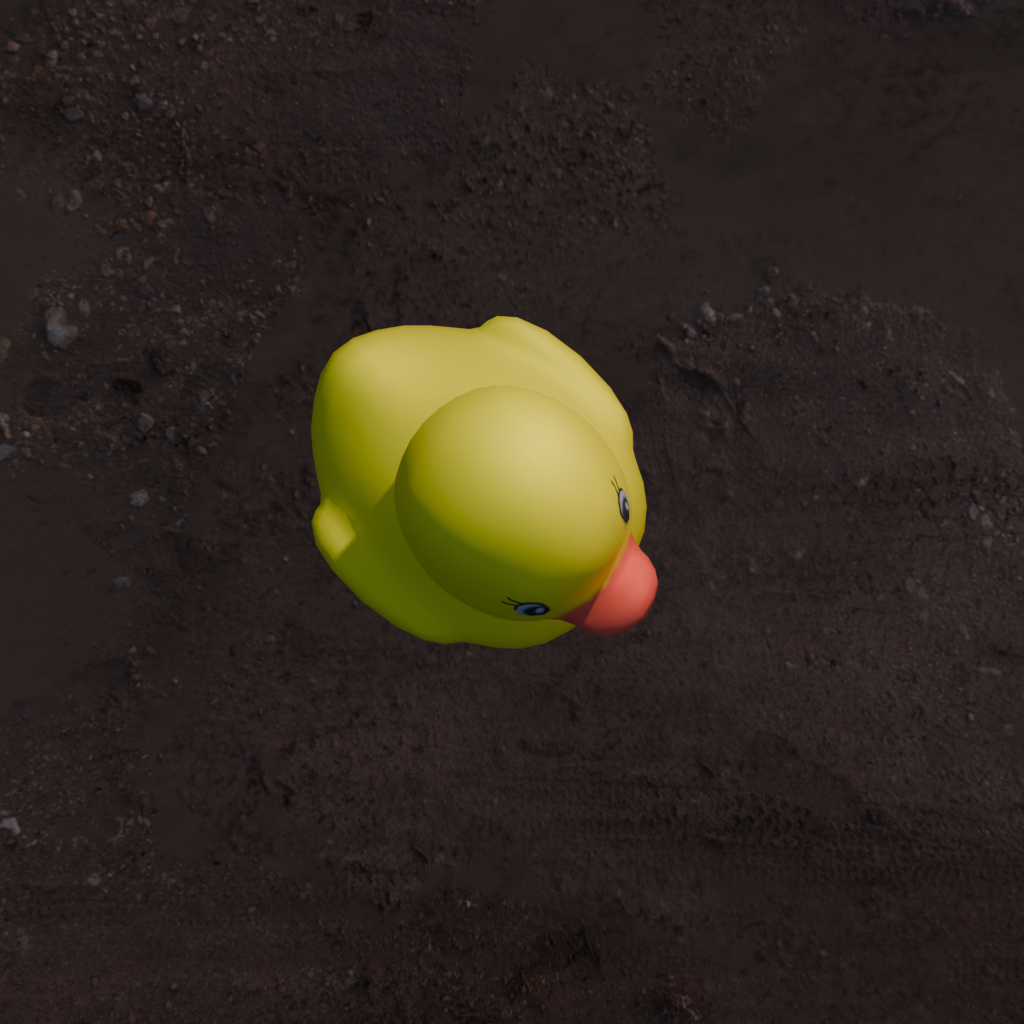
an image of a yellow rubber duck seen from <top> in a muddy path at sunset with fields on both sides.